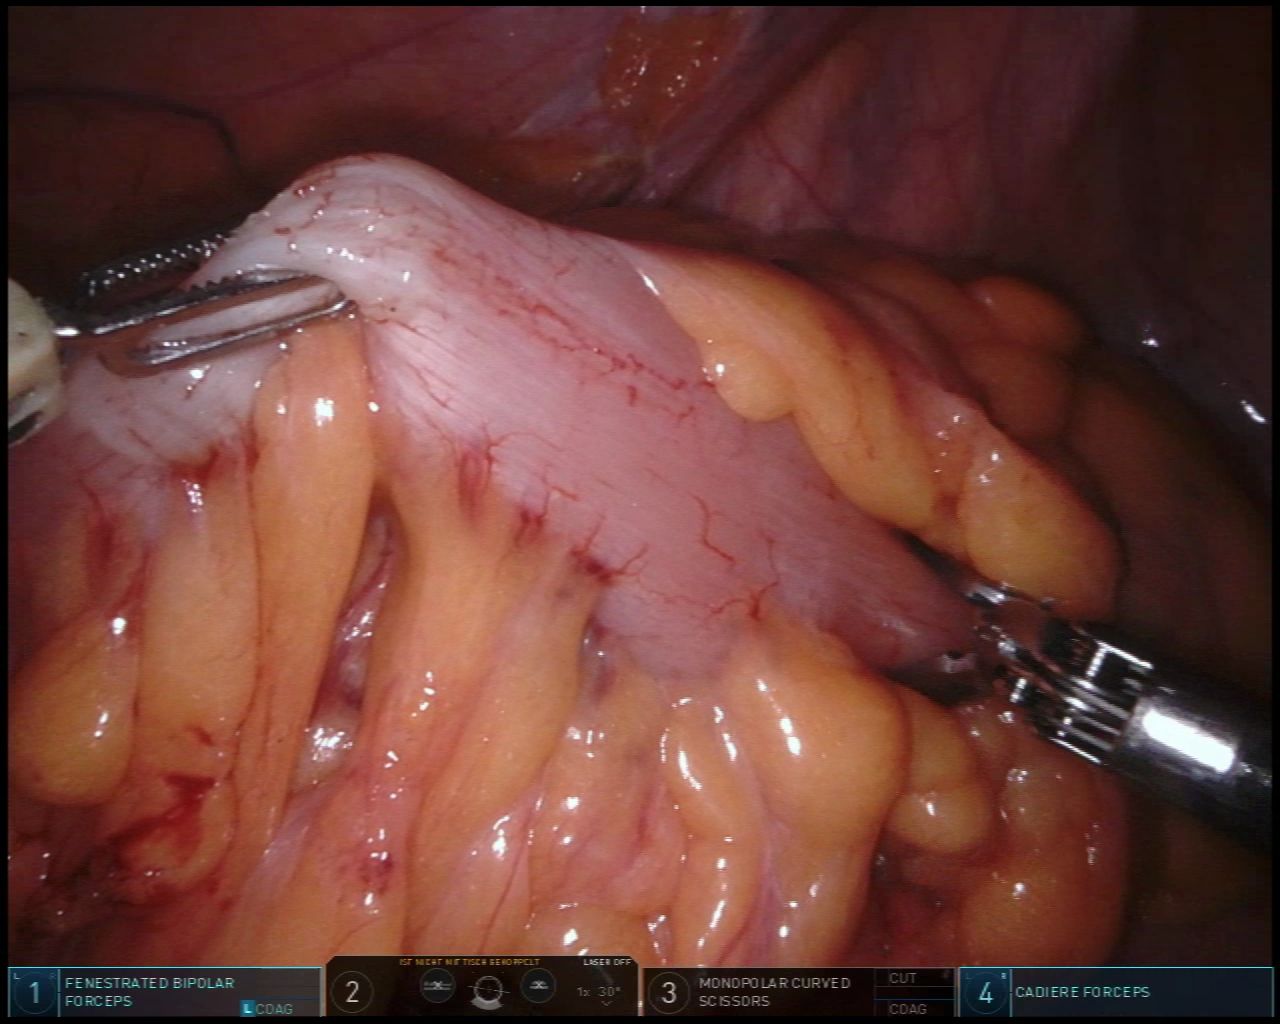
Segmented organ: colon
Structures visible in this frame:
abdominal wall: yes
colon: yes
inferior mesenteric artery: no
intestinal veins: no
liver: no
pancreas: no
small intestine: no
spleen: no
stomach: no
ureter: no
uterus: no
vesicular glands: no